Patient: sex M, age 65
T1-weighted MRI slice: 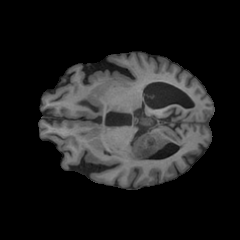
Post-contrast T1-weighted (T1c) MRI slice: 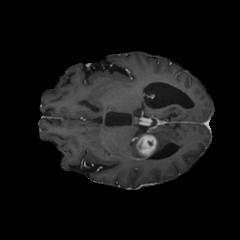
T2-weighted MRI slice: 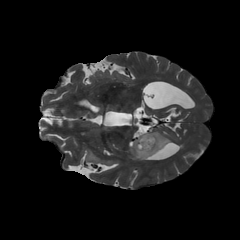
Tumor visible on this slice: yes
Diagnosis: Glioblastoma, IDH-wildtype
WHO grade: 4